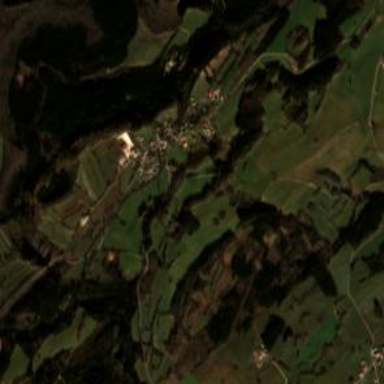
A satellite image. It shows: Village.